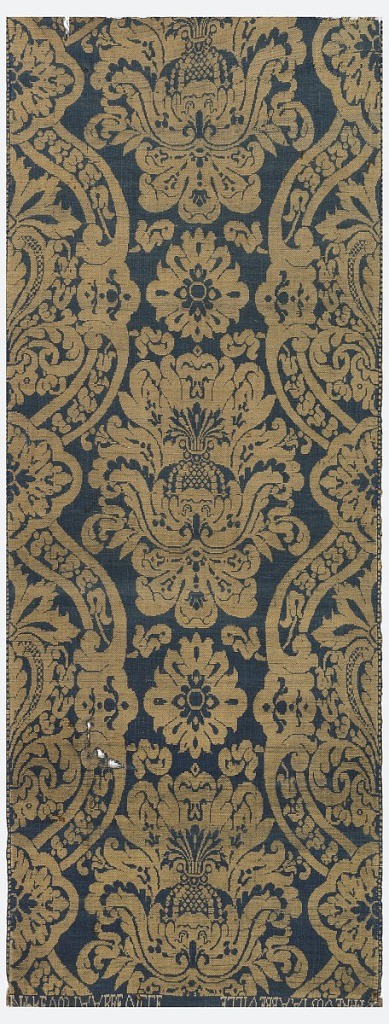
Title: Textile
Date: late 17th century
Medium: linen, cotton Technique: lampas; plain weave foundation; supplementary weave is plain weave with no interlaced connection
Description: The pattern is yellow on blue.